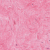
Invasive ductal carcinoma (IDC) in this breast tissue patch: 0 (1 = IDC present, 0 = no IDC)